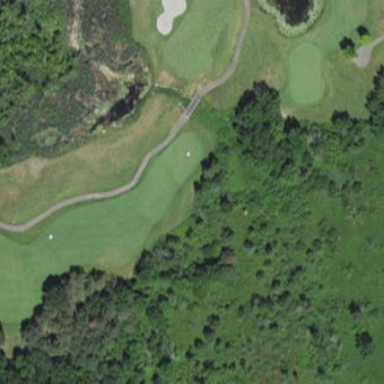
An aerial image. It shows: Golf fairway surrounded by grass.